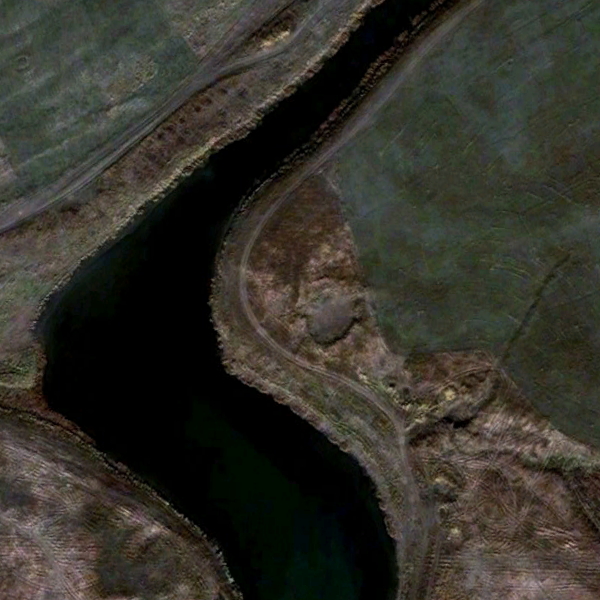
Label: River